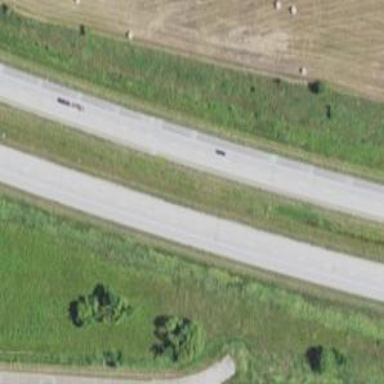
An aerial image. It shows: Trunk highway with expressway features.